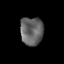
Tissue: prostate
Cell type: T cells
Senescence score: 0.3591
Nuclear area (px): 629
Mean DAPI intensity: 100.568